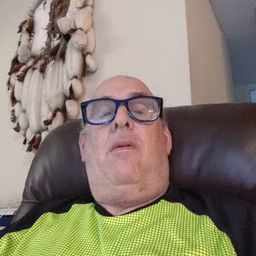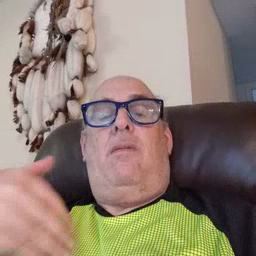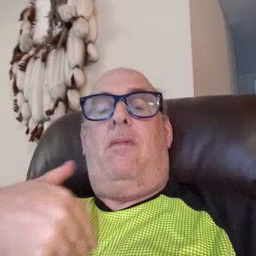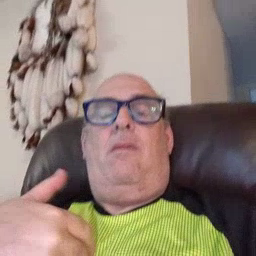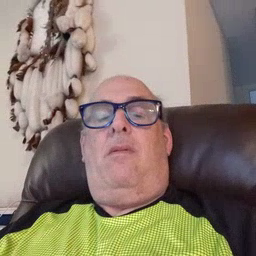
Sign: animal